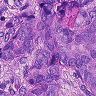
Metastatic tissue present: yes